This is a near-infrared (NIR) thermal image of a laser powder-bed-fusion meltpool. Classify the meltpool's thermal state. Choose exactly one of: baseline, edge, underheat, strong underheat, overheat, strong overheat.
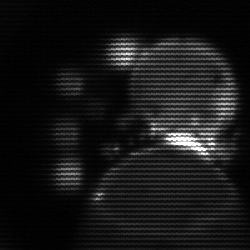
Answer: edge